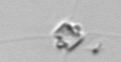
Label: Chaetoceros_didymus